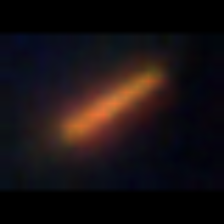
Taxon: Pennate
Group: Diatoms